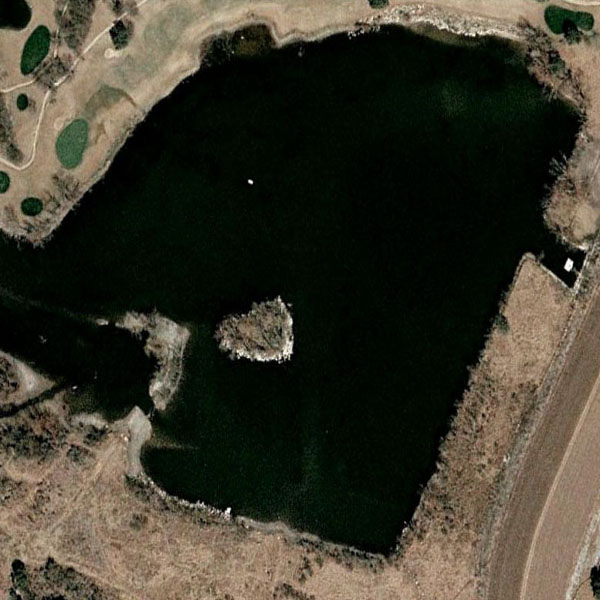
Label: Pond